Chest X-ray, AP view. Patient: 68 years old, sex F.
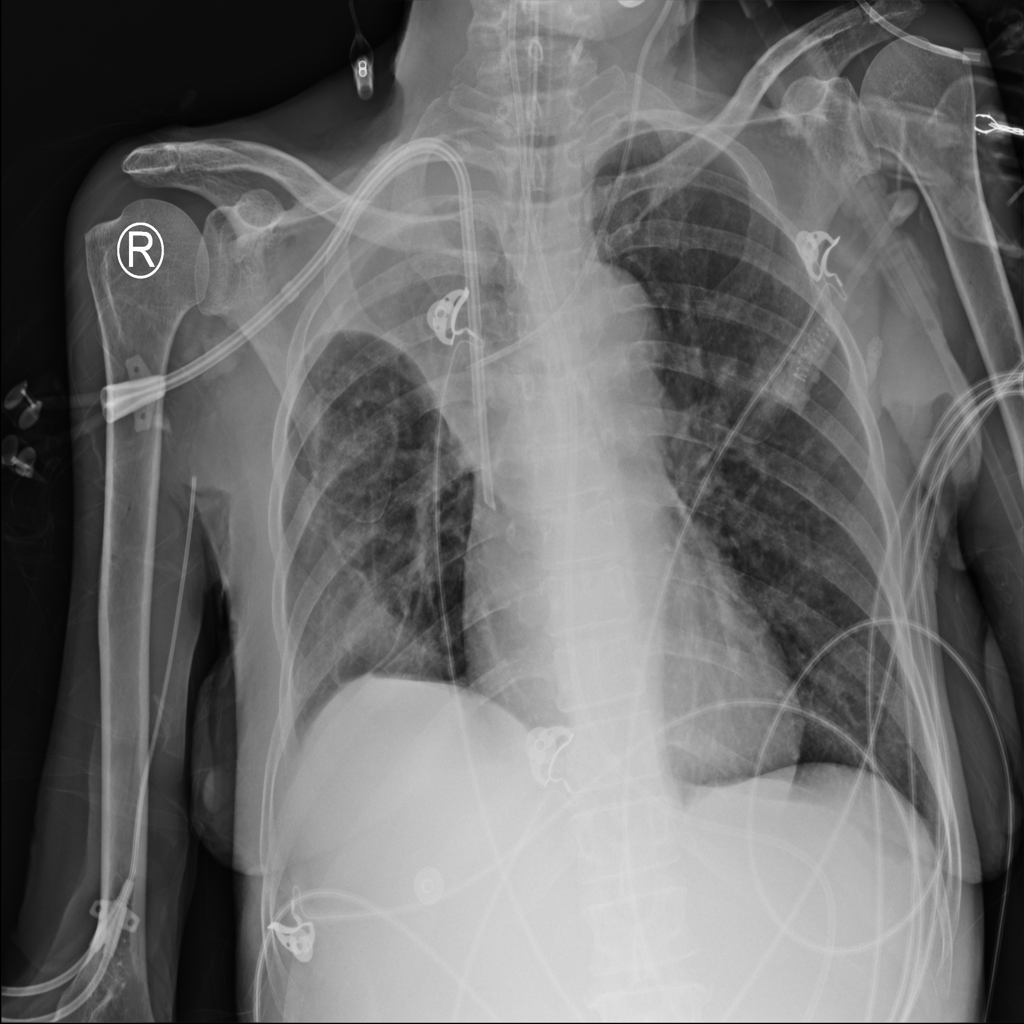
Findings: Atelectasis, Nodule